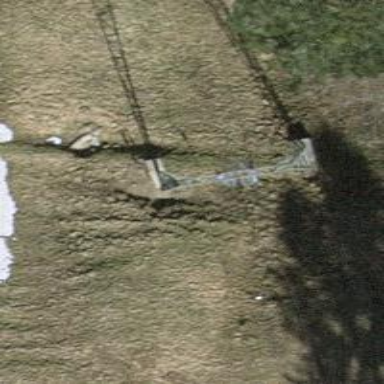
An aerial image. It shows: Pylon for aerialway.